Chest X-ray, AP view. Patient: 40 years old, sex M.
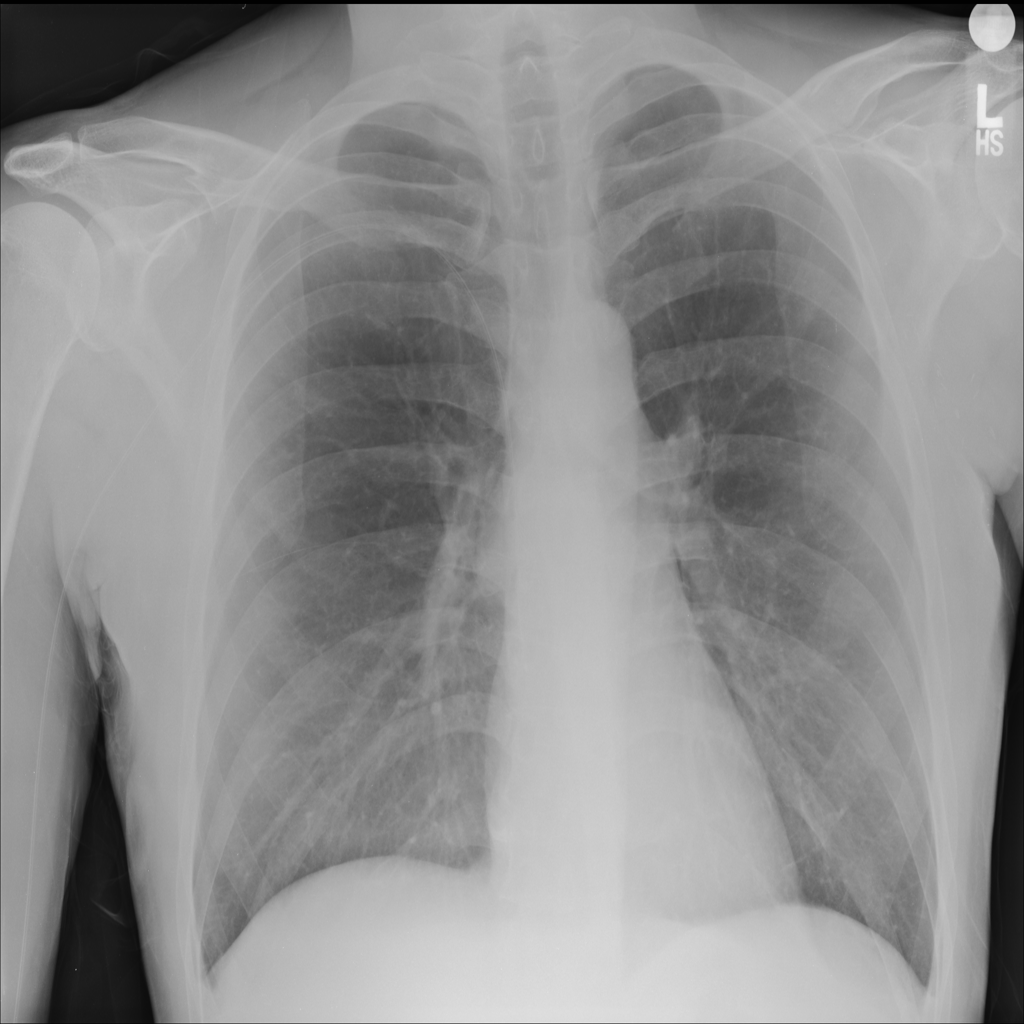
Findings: No Finding